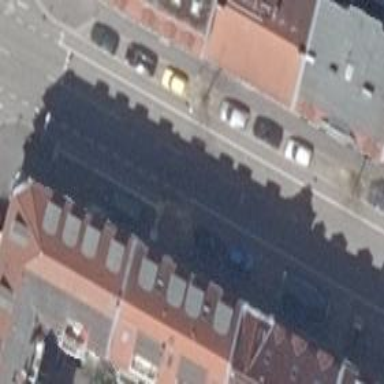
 and parallel street parking on the left side."